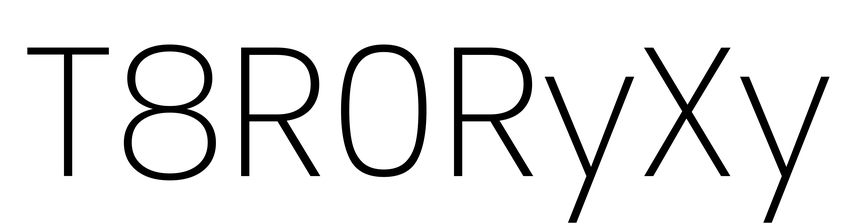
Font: Poppins-ExtraLight